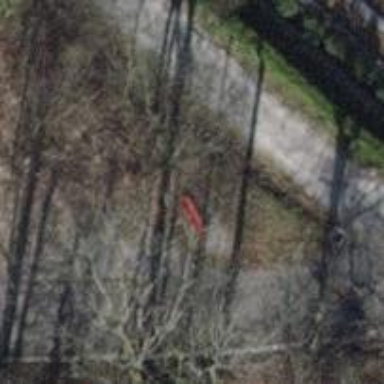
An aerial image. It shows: Red bench.